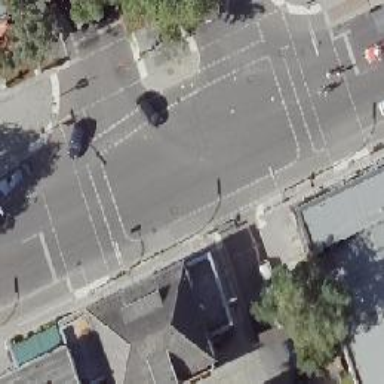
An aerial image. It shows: Tertiary road with asphalt surface. It has sidewalks on both sides and designated cycle lane with asphalt surface.